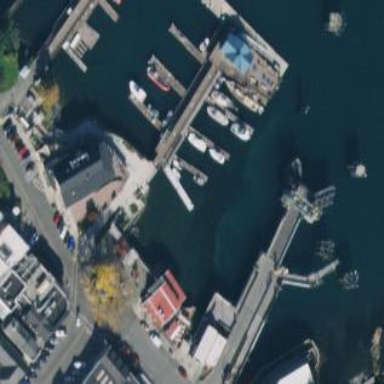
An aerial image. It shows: Man-made pier.